Interaction volume radius: 10 \u00c5
Interaction volume height: 15 \u00c5
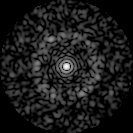
Disorder parameter: 0.7981